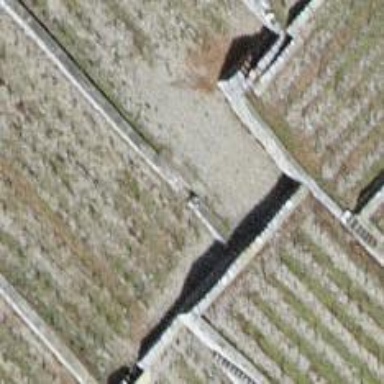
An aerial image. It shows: Retaining wall.